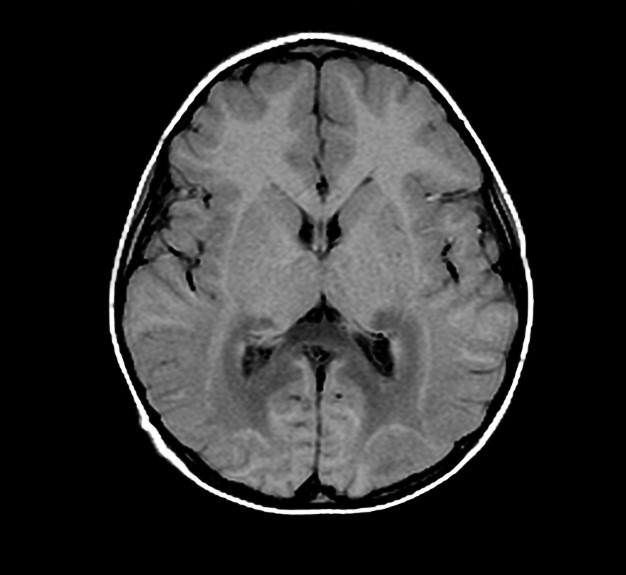
Label: notumor